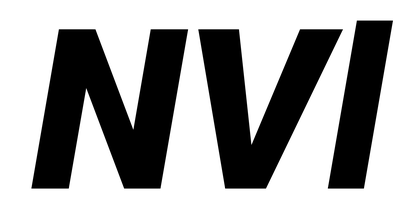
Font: Roboto-Italic_Black_Italic